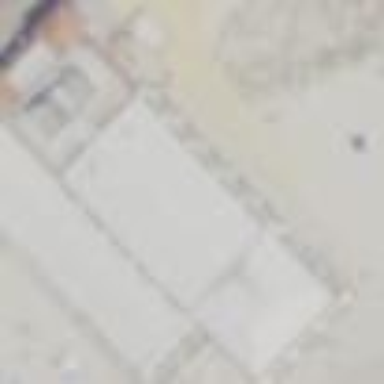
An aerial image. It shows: Community center building.